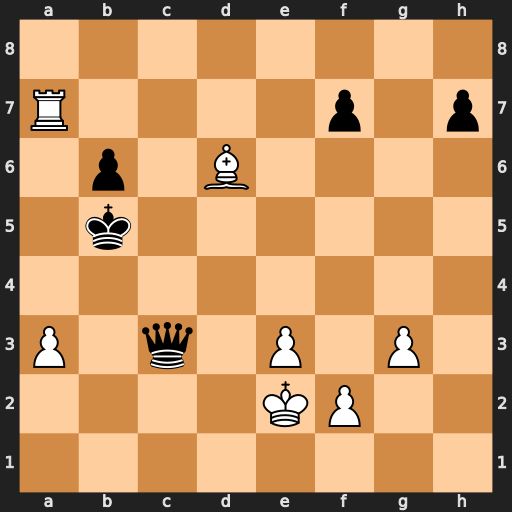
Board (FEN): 8/R4p1p/1p1B4/1k6/8/P1q1P1P1/4KP2/8
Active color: w
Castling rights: -
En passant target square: -
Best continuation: a4+ Kc4 Rc7+ Kb3 Rxc3+